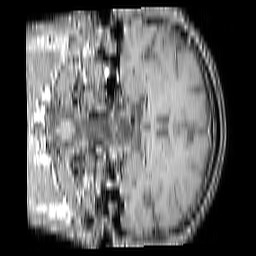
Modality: T1w
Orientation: coronal
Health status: ill
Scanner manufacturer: philips
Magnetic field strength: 3 T
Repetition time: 0.3787 s
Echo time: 0.002908 s